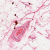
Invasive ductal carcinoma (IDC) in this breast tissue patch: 0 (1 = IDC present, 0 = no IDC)